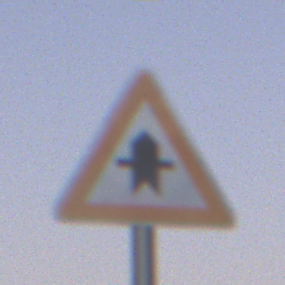
Verkehrszeichen: Vorfahrt
Umgebung: Outdoor, Nature
Tageszeit: Dusk
Wetter: Clear
Licht: Natural
Jahreszeit: NotSpecified
Kontrast: LowContrast